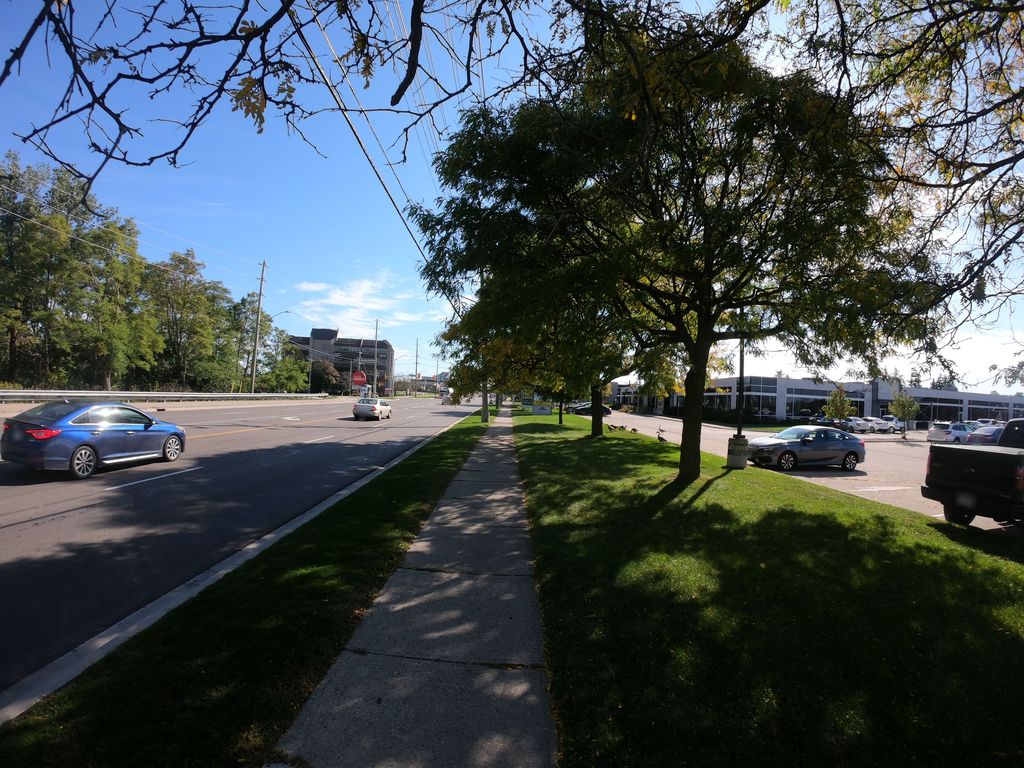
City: kitchener-waterloo